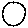
Label: circle